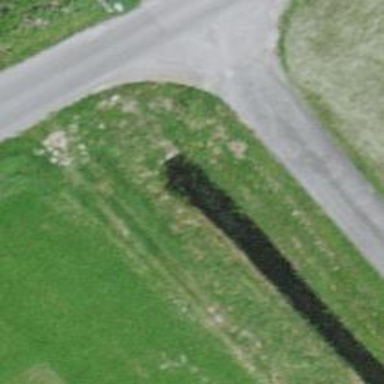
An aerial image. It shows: Culvert tunnel under drain waterway.